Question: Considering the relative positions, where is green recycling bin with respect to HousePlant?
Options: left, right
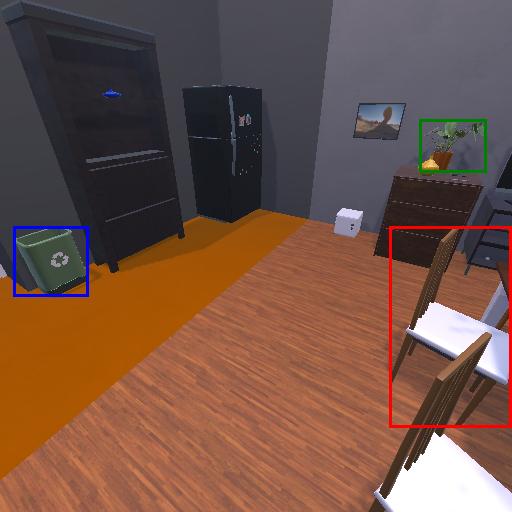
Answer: left